【题型】解答题　【知识点】向量　【难度】medium
在$\triangle ABC$中，$\overrightarrow{AD} = \dfrac{2}{3}\overrightarrow{AB}$，$\overrightarrow{AE} = \dfrac{1}{2}\overrightarrow{AC}$，$\overrightarrow{CF} = \lambda\overrightarrow{CB}$，$\lambda \in (0,1)$，设$\overrightarrow{AB} = \overrightarrow{a}$，$\overrightarrow{AC} = \overrightarrow{b}$。

\vspace{1em}
\noindent{(1)}用$\overrightarrow{a}$，$\overrightarrow{b}$表示$\overrightarrow{CD}$，$\overrightarrow{EF}$；

\noindent{(2)}若$AB = 3$，$AC = 2$，$\angle CAB = 60^\circ$，则当$\overrightarrow{CD} \perp \overrightarrow{EF}$时，求$\lambda$的值。
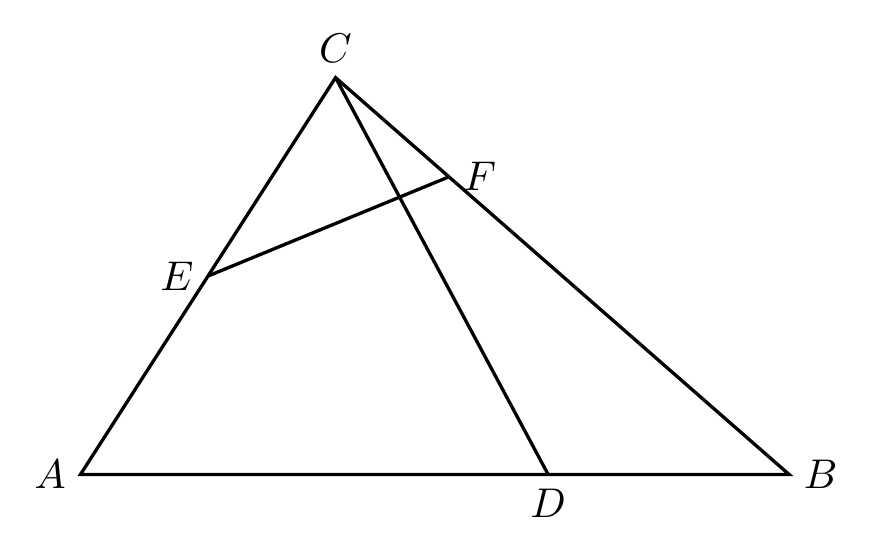
【解答】
\noindent【答案】{(1)}$\overrightarrow{CD} = \dfrac{2}{3}\overrightarrow{a} - \overrightarrow{b}$，$\overrightarrow{EF} = \lambda\overrightarrow{a} + \left( \dfrac{1}{2} - \lambda \right)\overrightarrow{b}$

\noindent{(2)}$\lambda = \dfrac{1}{5}$

\vspace{1em}
\noindent【分析】{(1)}结合图形，利用向量加，减，数乘的运算法则，即可求解；

\noindent{(2)}利用已知可得$\overrightarrow{CD} \cdot \overrightarrow{EF} = 0$，进而可得$\dfrac{2}{3} \times 9\lambda + \left( \dfrac{1}{3} - \dfrac{5}{3}\lambda \right) \times 3 - \left( \dfrac{1}{2} - \lambda \right) \times 4 = 0$，求解即可。

\vspace{1em}
\noindent【解析】{(1)}因为$\overrightarrow{AD} = \dfrac{2}{3}\overrightarrow{AB}$，$\overrightarrow{AB} = \overrightarrow{a}$，$\overrightarrow{AC} = \overrightarrow{b}$，

$\overrightarrow{CD} = \overrightarrow{AD} - \overrightarrow{AC} = \dfrac{2}{3}\overrightarrow{AB} - \overrightarrow{AC} = \dfrac{2}{3}\overrightarrow{a} - \overrightarrow{b}$，

因为$\overrightarrow{AE} = \dfrac{1}{2}\overrightarrow{AC}$，所以$\overrightarrow{EC} = \dfrac{1}{2}\overrightarrow{AC}$，

$\overrightarrow{EF} = \overrightarrow{EC} + \overrightarrow{CF} = \dfrac{1}{2}\overrightarrow{AC} + \lambda\overrightarrow{CB} = \dfrac{1}{2}\overrightarrow{AC} + \lambda(\overrightarrow{AB} - \overrightarrow{AC}) = \lambda\overrightarrow{a} + \left( \dfrac{1}{2} - \lambda \right)\overrightarrow{b}$。

\vspace{1em}
\noindent{(2)}当$\overrightarrow{CD} \perp \overrightarrow{EF}$时，$\overrightarrow{CD} \cdot \overrightarrow{EF} = 0$，

即$\left( \dfrac{2}{3}\overrightarrow{a} - \overrightarrow{b} \right) \cdot \left( \lambda\overrightarrow{a} + \left( \dfrac{1}{2} - \lambda \right)\overrightarrow{b} \right) = 0$，

所以$\dfrac{2}{3}\lambda\overrightarrow{a}^2 + \dfrac{2}{3}\left( \dfrac{1}{2} - \lambda \right)\overrightarrow{a} \cdot \overrightarrow{b} - \lambda\overrightarrow{a} \cdot \overrightarrow{b} - \left( \dfrac{1}{2} - \lambda \right)\overrightarrow{b}^2 = 0$，

所以$\dfrac{2}{3}\lambda\overrightarrow{a}^2 + \left( \dfrac{1}{3} - \dfrac{5}{3}\lambda \right)\overrightarrow{a} \cdot \overrightarrow{b} - \left( \dfrac{1}{2} - \lambda \right)\overrightarrow{b}^2 = 0$，

因为$\overrightarrow{a}^2 = 9$，$\overrightarrow{b}^2 = 4$，$\overrightarrow{a} \cdot \overrightarrow{b} = |\overrightarrow{a}| \cdot |\overrightarrow{b}| \cos60^\circ = 3$，

所以$\dfrac{2}{3} \times 9\lambda + \left( \dfrac{1}{3} - \dfrac{5}{3}\lambda \right) \times 3 - \left( \dfrac{1}{2} - \lambda \right) \times 4 = 0$，

故$\lambda = \dfrac{1}{5}$。